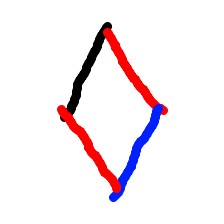
Shape: rhombus